Question: Given a <URL>?
<URL>:

I don't mind if this is done through some hack like setting the path itself as a clipping region (for inside) or anti-clipping region (for outside).
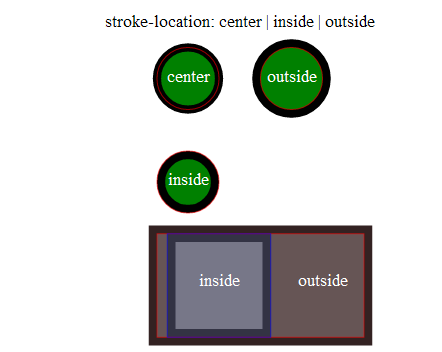
Answer: Your best bet is probably <URL>. Use it to create a new path that's the outline of your path. Then use QPainterPath operations like intersection or subtraction between the two:
'''
outsidePath = strokedPath.subtracted(originalPath);
insidePath = strokedPath.intersected(originalPath);
'''